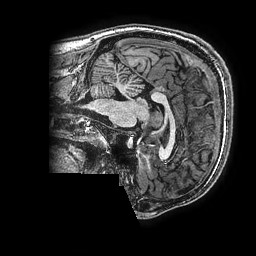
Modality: T1w
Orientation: sagittal
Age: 21
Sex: male
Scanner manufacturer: ge
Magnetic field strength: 3 T
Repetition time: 0.00766 s
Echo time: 0.003476 s